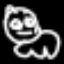
Label: frog